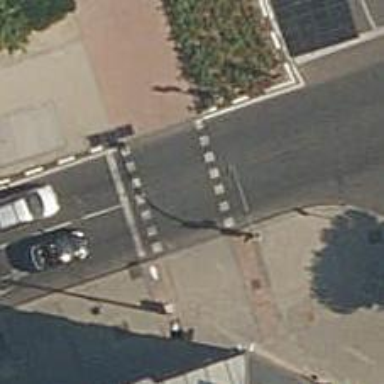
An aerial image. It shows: Crossing with traffic signals.